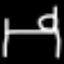
Label: bed